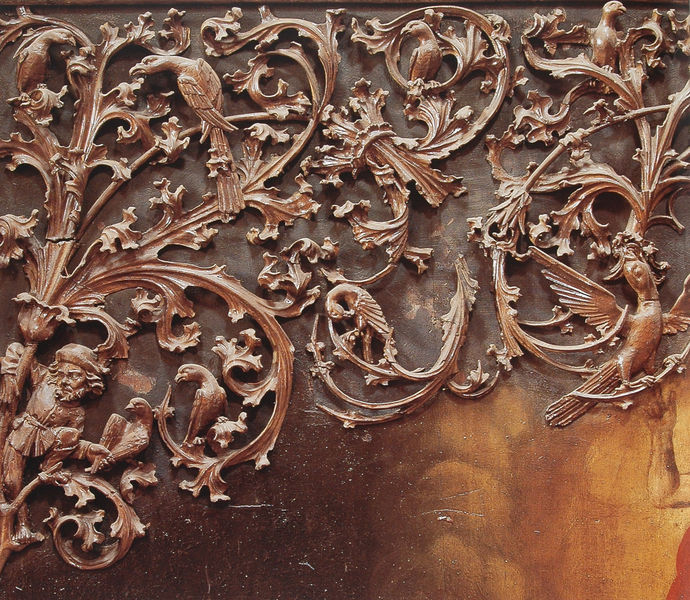
Titel: Hochaltar, linker Flügel, Schleierranke (Detail)
Künstler: unbekannt
Standort: Lorch am Rhein
Institution: St. Martin
Schlagwörter: adler, baum, blätter, dunkel, falke, flügel, gemälde, hand, laub, mann, schatten, vogel, ocker, äste, ausschnitt, blume, blumen, braun, finger, geschwungen, holz, hut, licht, schmuck, rot, beige, muster, ornament, rock, bart, kappe, mütze, wand, arm, gefieder, mensch, rahmen, taube, ast, natur, vögel, zweige, figur, gold, mantel, decke, blatt, pflanzen, ranken, relief, bogen, ähre, lanze, jugendstil, detail, floral, ornamente, verzierung, metall, stuck, bronze, foto, fotografie, photographie, paradies, tauben, gewunden, altar, schnitzerei, photo, efeu, jäger, farbfoto, mittelalter, blattwerk, segen, habicht, zwerg, zier, wnad, papagei, vogelbauer, aufnahme, arabesken, vergoldung, schnitzwerk, riss, maßwerk, gesprenge, kolibri, putzen, bussard, falkner, vogelfänger, vögle, glügel, flke, männlein, schitzwerk, svhnitzerei, ng, ornament auf gemälde, geschnitt